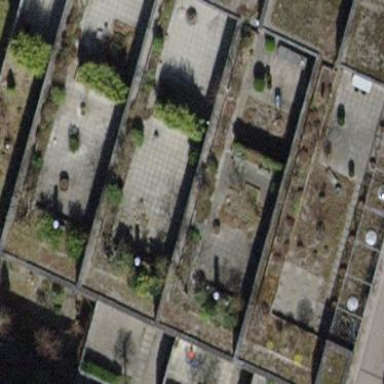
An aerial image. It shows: Flat-roofed building.